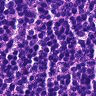
Metastatic tissue present: no